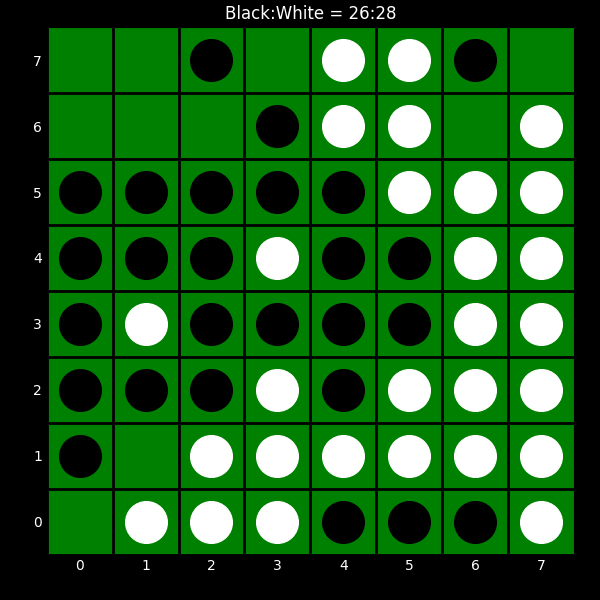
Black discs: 26
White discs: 28